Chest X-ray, PA view. Patient: 61 years old, sex M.
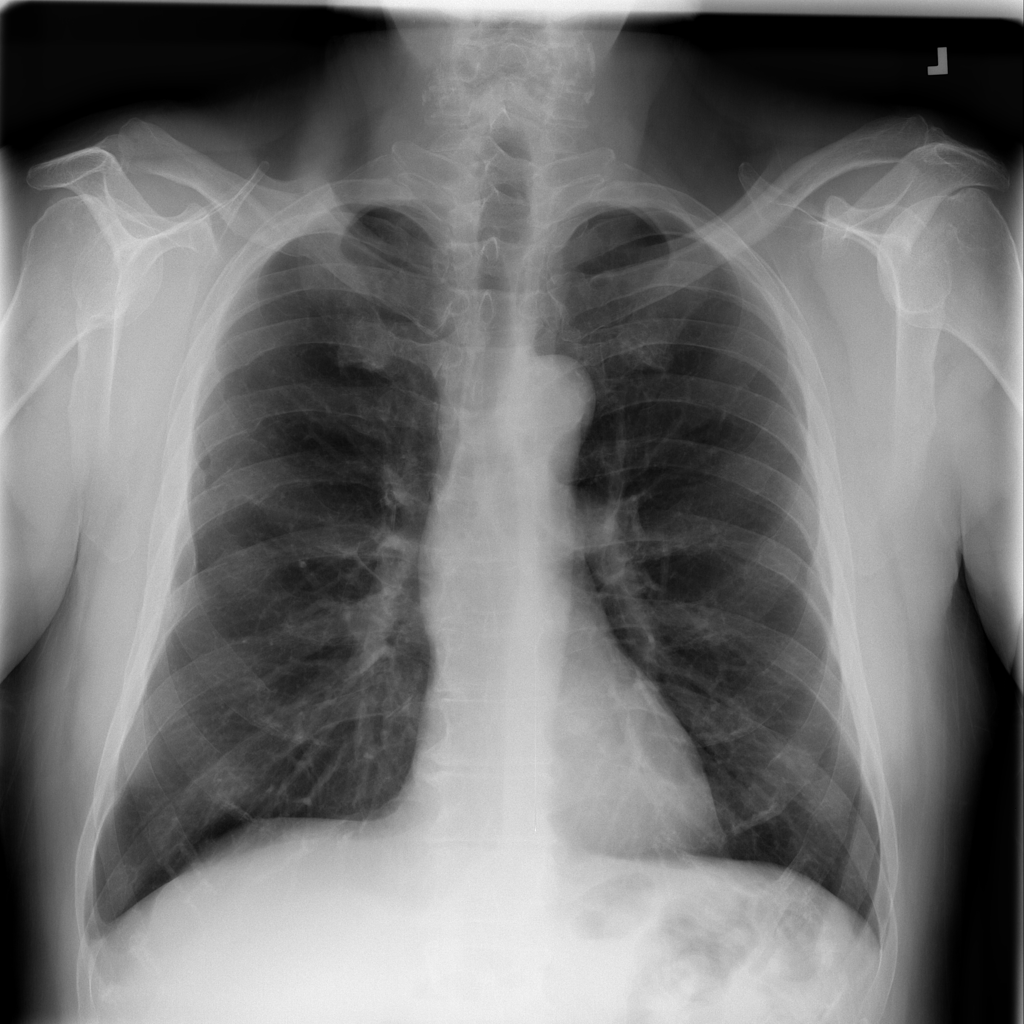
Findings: No Finding